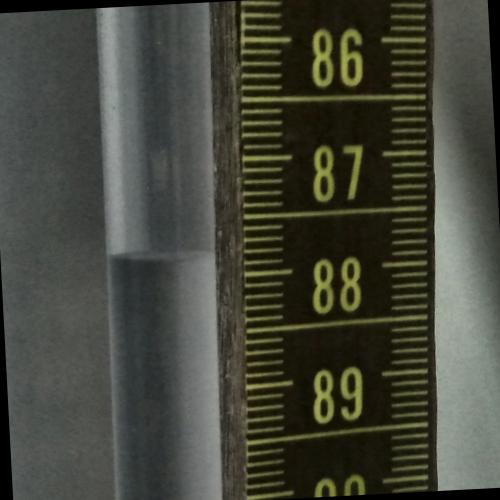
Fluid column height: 87.8 cm